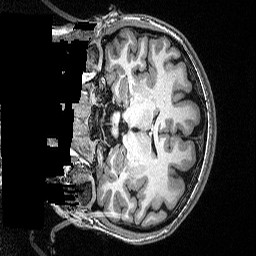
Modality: T1w
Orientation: coronal
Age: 22
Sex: female
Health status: ill
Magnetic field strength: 3 T
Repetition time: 2.53 s
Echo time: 0.00331 s